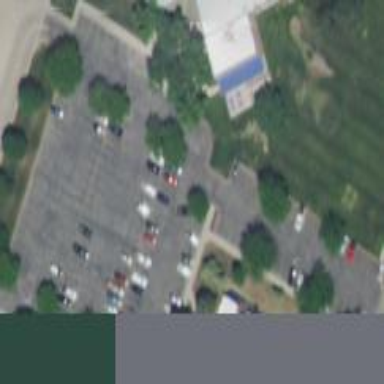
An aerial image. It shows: Parking area with surface.